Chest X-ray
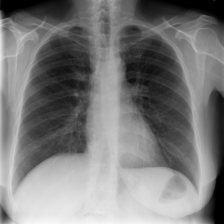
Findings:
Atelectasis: negative
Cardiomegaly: negative
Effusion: negative
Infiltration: negative
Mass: negative
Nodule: negative
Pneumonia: negative
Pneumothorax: negative
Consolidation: negative
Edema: negative
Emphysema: negative
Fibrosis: negative
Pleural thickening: negative
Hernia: negative